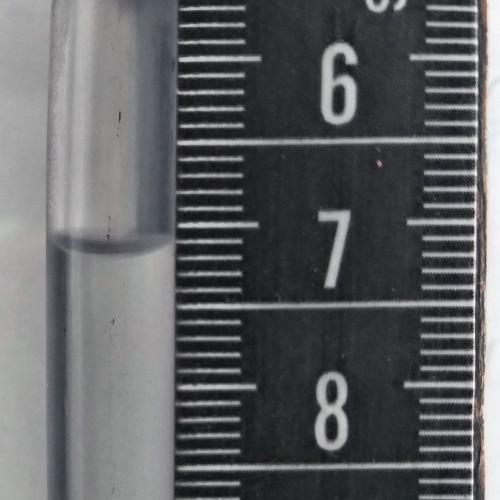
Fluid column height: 7.1 cm